Question: Am I missing something here?
I follow the instructions exactly on this page (and some of the other tutorials) but they always seem to be missing some key information as they don't work out of the box.
I added a bunch of packages that seemed like were missing, but now I'm stuck.
<URL>
And a whole bunch of these for each of the drawable.sample_* references
'''
package com.example.HelloGrid;
import android.app.Activity;
import android.os.Bundle;
import android.view.View;
import android.widget.AdapterView;
import android.widget.GridView;
import android.widget.Toast;
import android.widget.AdapterView.OnItemClickListener;
import com.example.ImageAdapter.ImageAdapter;
public class HelloGrid extends Activity {
/** Called when the activity is first created. */
@Override
public void onCreate(Bundle savedInstanceState) {
super.onCreate(savedInstanceState);
setContentView(R.layout.main);
GridView gridview = (GridView) findViewById(R.id.gridview);
gridview.setAdapter(new ImageAdapter(this));
gridview.setOnItemClickListener(new OnItemClickListener() {
public void onItemClick(AdapterView<?> parent, View v, int position, long id) {
Toast.makeText(HelloGrid.this, "" + position, Toast.LENGTH_SHORT).show();
}
});
}
}
package com.example.ImageAdapter;
import android.R;
import android.R.drawable;
import android.content.Context;
import android.view.View;
import android.view.ViewGroup;
import android.widget.BaseAdapter;
import android.widget.GridView;
import android.widget.ImageView;
public class ImageAdapter extends BaseAdapter {
private Context mContext;
public ImageAdapter(Context c) {
mContext = c;
}
public int getCount() {
return mThumbIds.length;
}
public Object getItem(int position) {
return null;
}
public long getItemId(int position) {
return 0;
}
// create a new ImageView for each item referenced by the Adapter
public View getView(int position, View convertView, ViewGroup parent) {
ImageView imageView;
if (convertView == null) { // if it's not recycled, initialize some attributes
imageView = new ImageView(mContext);
imageView.setLayoutParams(new GridView.LayoutParams(85, 85));
imageView.setScaleType(ImageView.ScaleType.CENTER_CROP);
imageView.setPadding(8, 8, 8, 8);
} else {
imageView = (ImageView) convertView;
}
imageView.setImageResource(mThumbIds[position]);
return imageView;
}
// references to our images
private Integer[] mThumbIds = {
R.drawable.sample_2, R.drawable.sample_3,
R.drawable.sample_4, R.drawable.sample_5,
R.drawable.sample_6, R.drawable.sample_7,
R.drawable.sample_0, R.drawable.sample_1,
R.drawable.sample_2, R.drawable.sample_3,
R.drawable.sample_4, R.drawable.sample_5,
R.drawable.sample_6, R.drawable.sample_7,
R.drawable.sample_0, R.drawable.sample_1,
R.drawable.sample_2, R.drawable.sample_3,
R.drawable.sample_4, R.drawable.sample_5,
R.drawable.sample_6, R.drawable.sample_7
};
}
'''

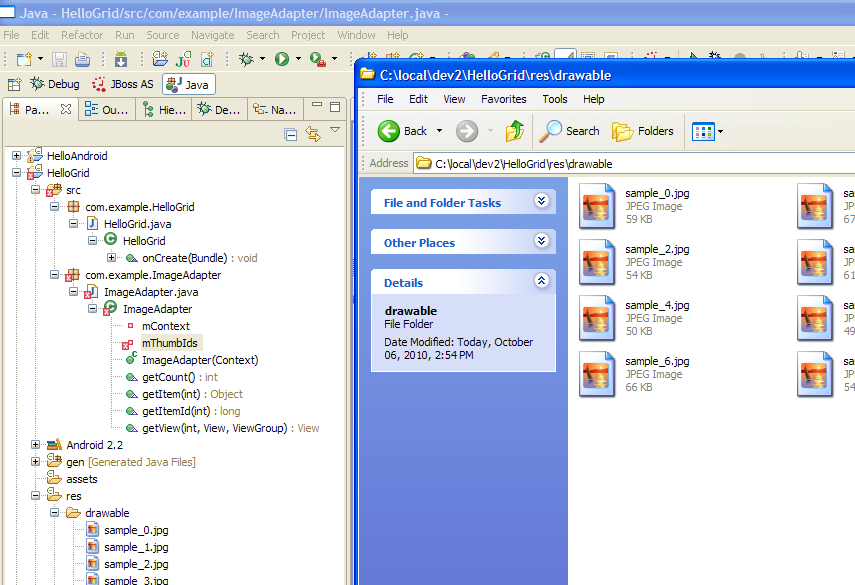
Answer: It looks like the tutorials are missing some of the package information, but if you're using eclipse it should handle most of that for you.